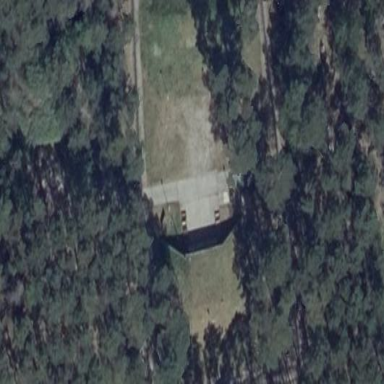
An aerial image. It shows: Bunker building.